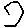
Label: hexagon